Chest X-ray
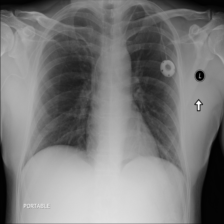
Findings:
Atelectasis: negative
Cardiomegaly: negative
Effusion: negative
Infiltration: negative
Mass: negative
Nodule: negative
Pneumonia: negative
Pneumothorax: negative
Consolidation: negative
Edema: negative
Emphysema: negative
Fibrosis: negative
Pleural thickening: negative
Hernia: negative